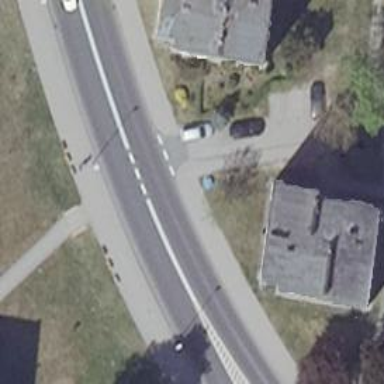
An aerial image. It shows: Primary highway with asphalt surface. There are sidewalks on both sides of the road.